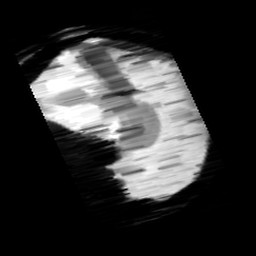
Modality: minIP
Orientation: sagittal
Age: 11
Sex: male
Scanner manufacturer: siemens
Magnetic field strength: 3 T
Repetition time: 0.027 s
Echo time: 0.02 s